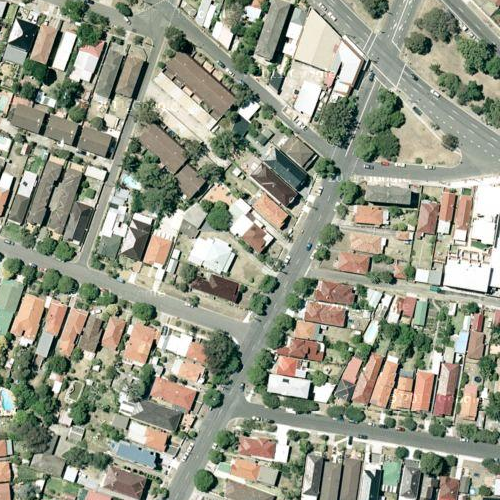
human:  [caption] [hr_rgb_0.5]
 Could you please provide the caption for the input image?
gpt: Lots of houses arranged densely in the residential area with a railway passed by .

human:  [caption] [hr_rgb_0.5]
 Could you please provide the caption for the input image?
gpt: A railway passed by a residential area .

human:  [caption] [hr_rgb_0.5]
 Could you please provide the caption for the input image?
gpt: A residential area with many houses densely arranged while a railway passed by .

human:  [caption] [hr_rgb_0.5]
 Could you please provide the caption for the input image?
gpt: A residential area with houses arranged neatly while some roads go across this area .

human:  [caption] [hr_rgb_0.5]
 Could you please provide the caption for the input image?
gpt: A residential area with houses arranged neatly and a railway passed by .